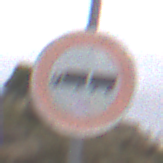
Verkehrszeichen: VerbotLastkraftwagenMitAnhaenger
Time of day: Midday
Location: Outdoor (Nature)
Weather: Overcast
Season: NotSpecified
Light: Natural